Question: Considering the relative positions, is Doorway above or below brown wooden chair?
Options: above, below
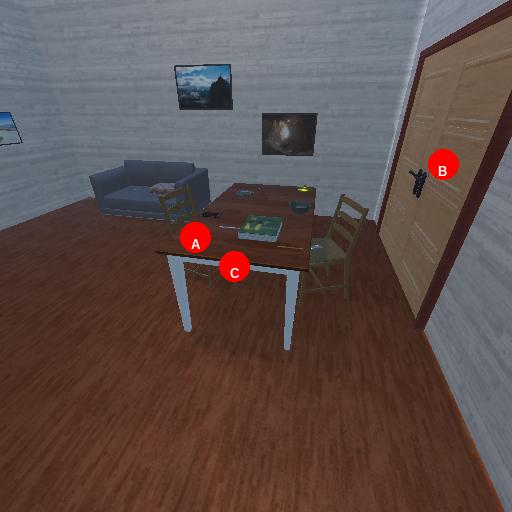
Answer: above